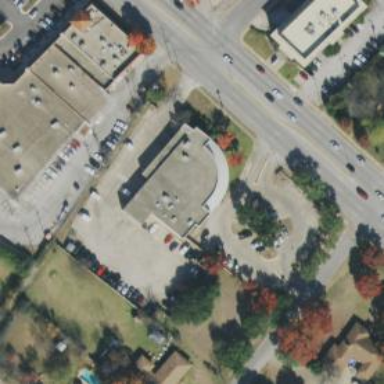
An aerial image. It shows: Public building housing post office.